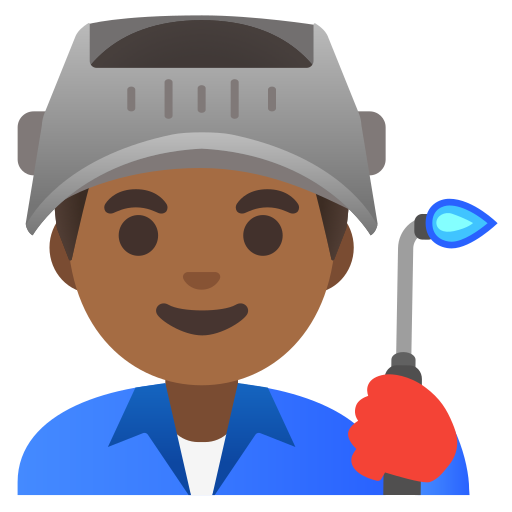
Emoji: 👨🏾‍🏭